This time-frequency spectrogram was computed from a bearing vibration snapshot; brighter regions carry more energy. What is the most likely bearing condition (normal, inner_race, outer_race, ball)?
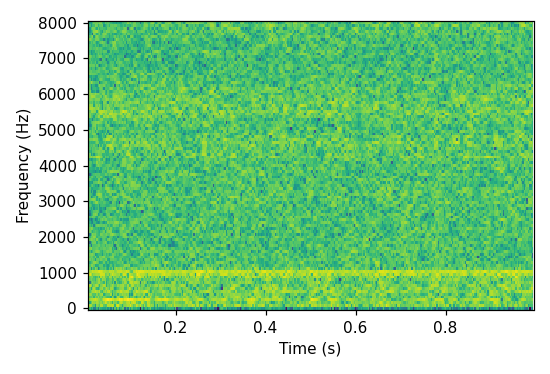
Answer: normal